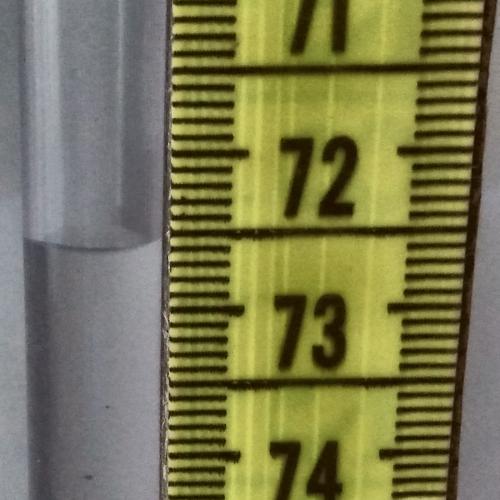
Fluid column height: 72.6 cm